Field crop: maize
Growth stage: 2
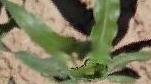
Species: maize